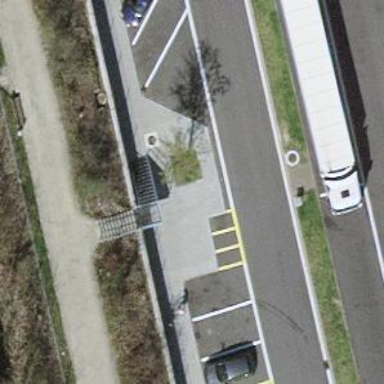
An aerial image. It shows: Road with steps.